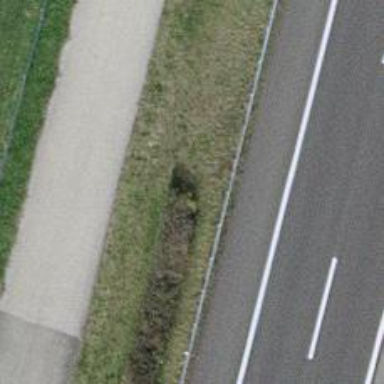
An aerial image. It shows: Hedge barrier.